Question: What is the reading of the measurement in the image?
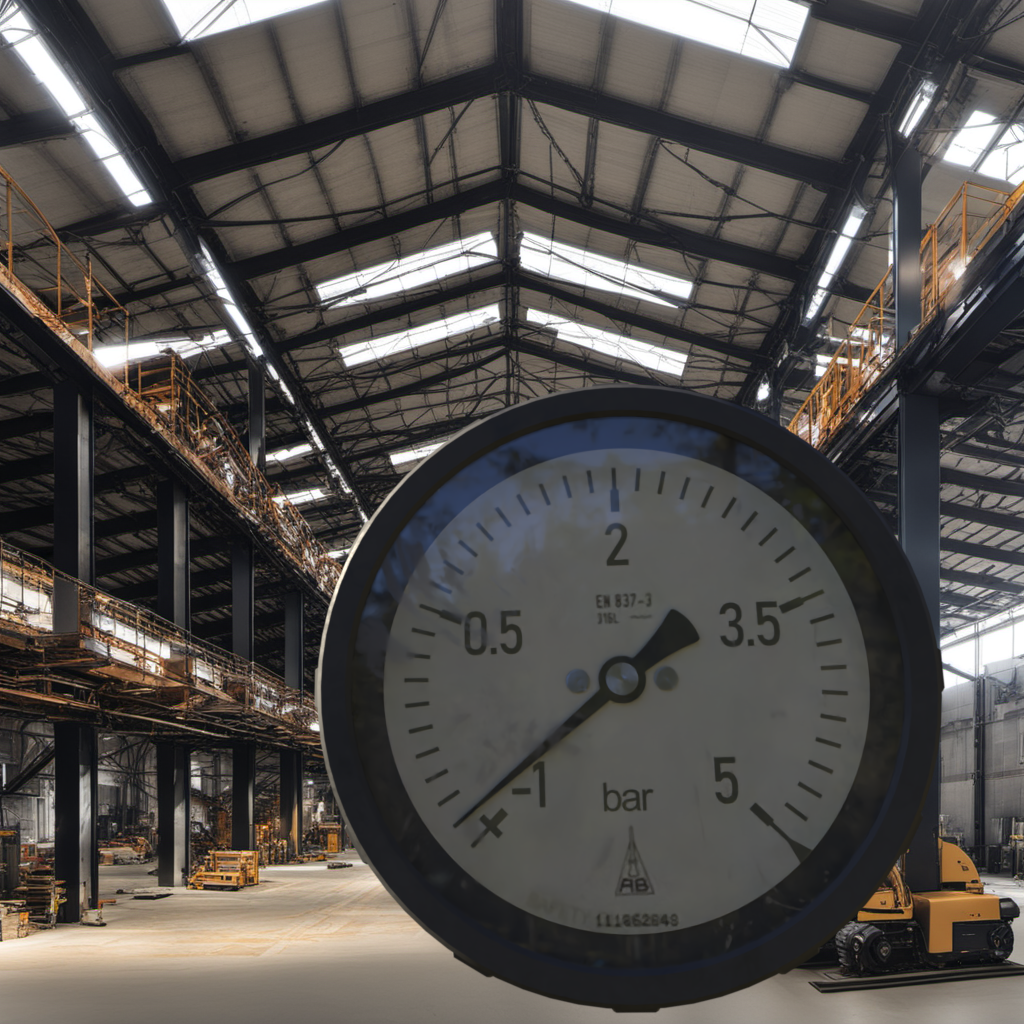
Answer: The result is -0.89
Question: What is the value range of the measurement in the image?
Answer: The range is from -1 to 5
Question: What is the minimum and maximum reading range of this measurement?
Answer: The minimum value is -1 and the maximum value is 5